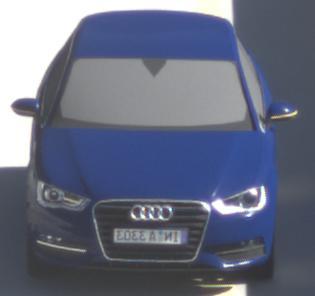
Make: Audi
Model: A3 1.2 TFSI
Detailed model: A3 (8V)
Model produced from: 2013/02
Model produced until: 2014/05
Doors: 3
Color: blue
Road condition: dry road
Daytime: midday
Contrast: high contrast